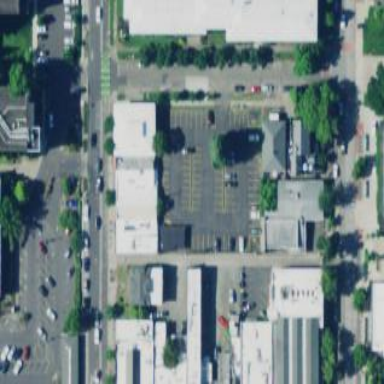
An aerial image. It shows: Retail area.